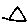
Label: triangle